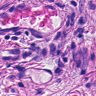
Metastatic tissue present: yes